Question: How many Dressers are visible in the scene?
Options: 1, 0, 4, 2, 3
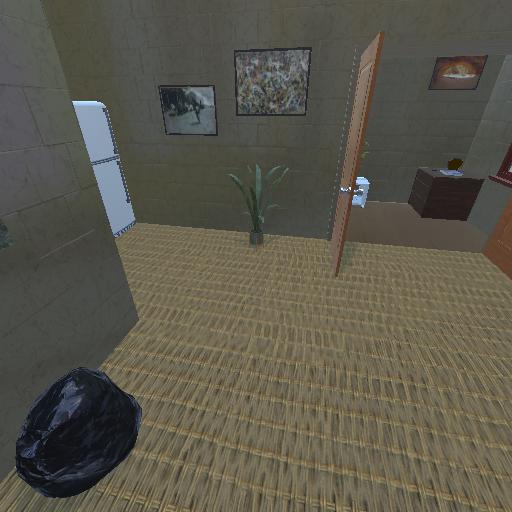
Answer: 1